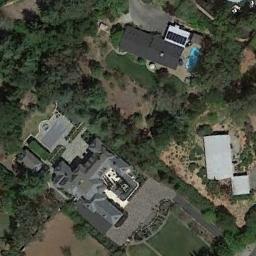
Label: sparse_residential